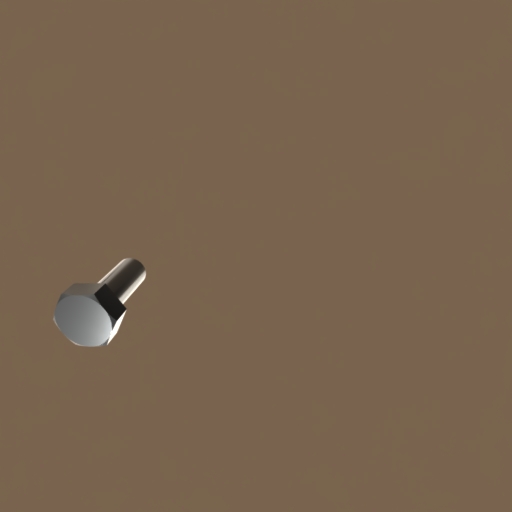
Label: bolt